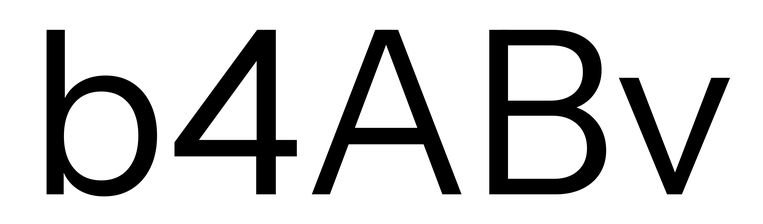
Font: InstrumentSans_Regular